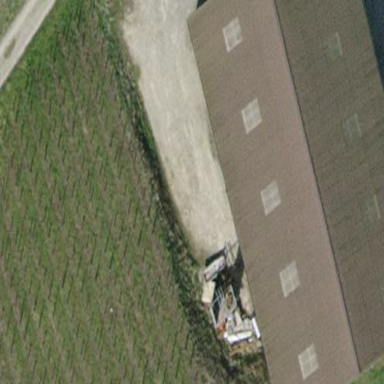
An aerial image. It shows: Farm auxiliary building.